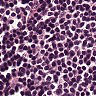
Metastatic tissue present: no